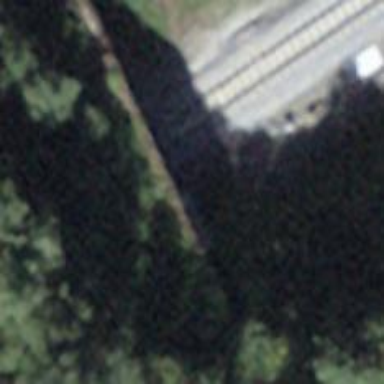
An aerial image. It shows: Narrow-gauge railway tunnel with electrified contact line.